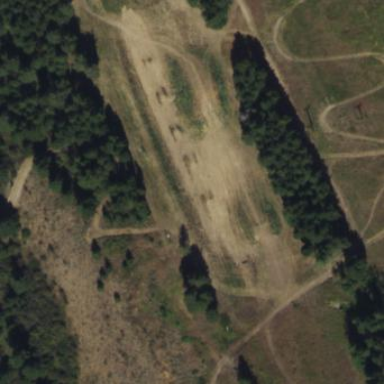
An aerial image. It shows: Intermediate downhill piste with halfpipe feature.